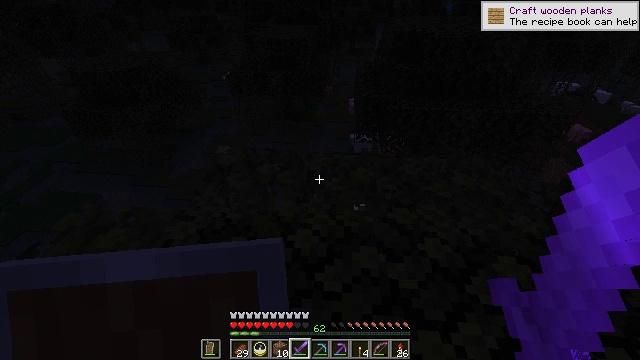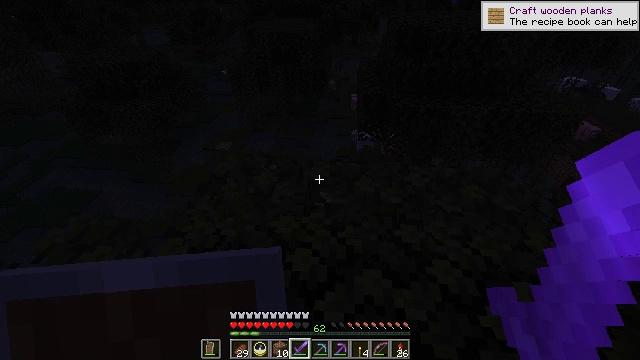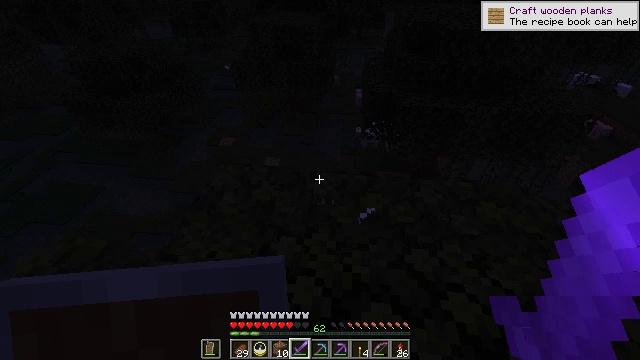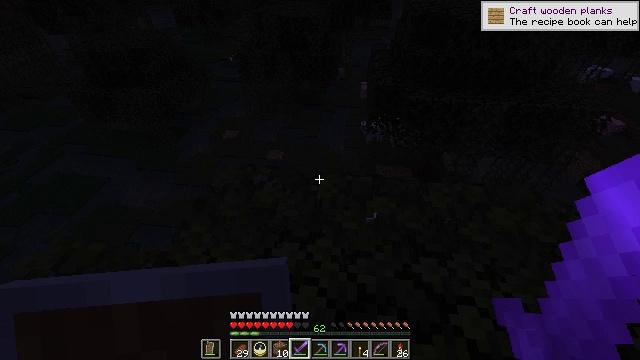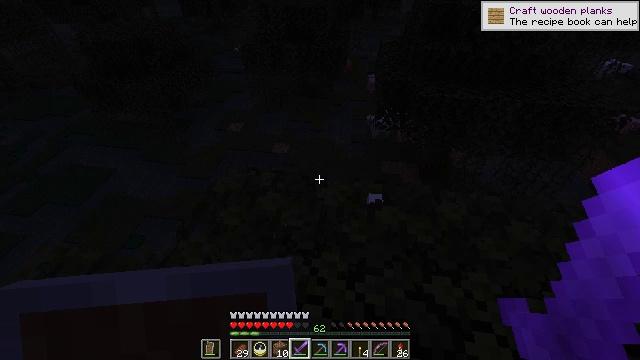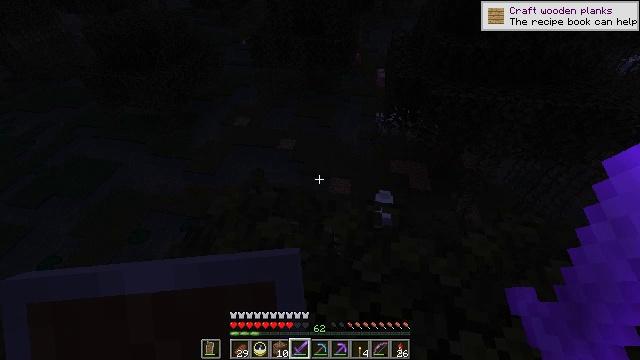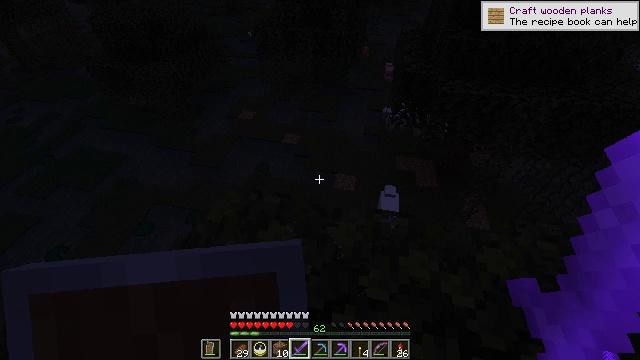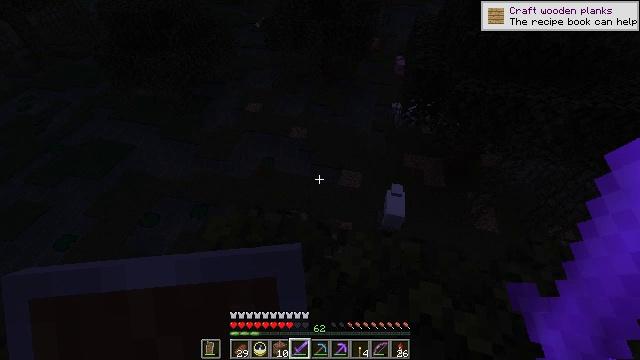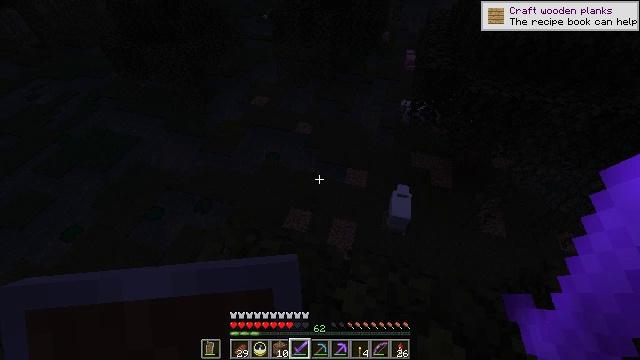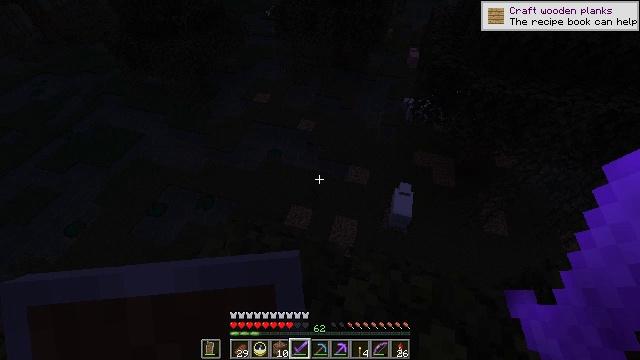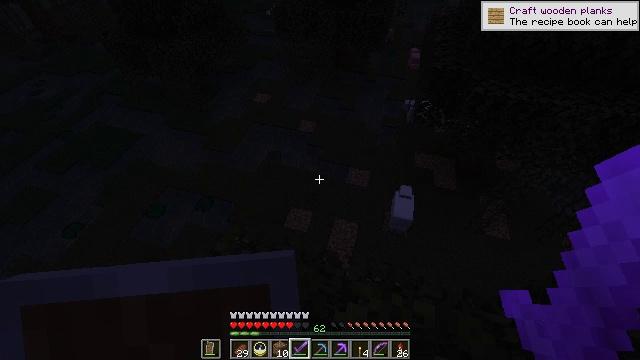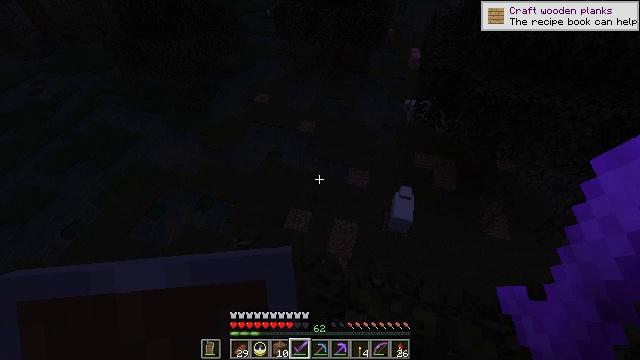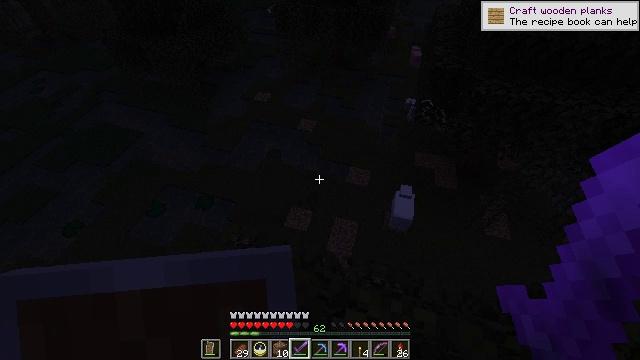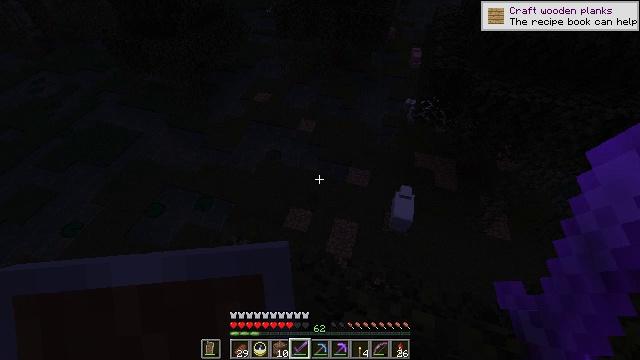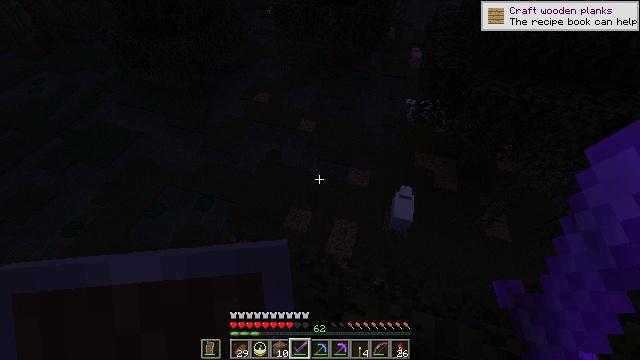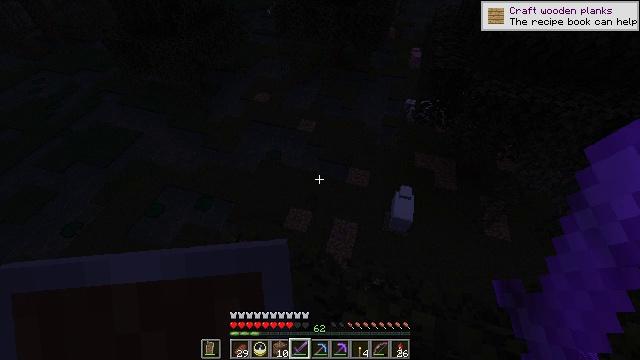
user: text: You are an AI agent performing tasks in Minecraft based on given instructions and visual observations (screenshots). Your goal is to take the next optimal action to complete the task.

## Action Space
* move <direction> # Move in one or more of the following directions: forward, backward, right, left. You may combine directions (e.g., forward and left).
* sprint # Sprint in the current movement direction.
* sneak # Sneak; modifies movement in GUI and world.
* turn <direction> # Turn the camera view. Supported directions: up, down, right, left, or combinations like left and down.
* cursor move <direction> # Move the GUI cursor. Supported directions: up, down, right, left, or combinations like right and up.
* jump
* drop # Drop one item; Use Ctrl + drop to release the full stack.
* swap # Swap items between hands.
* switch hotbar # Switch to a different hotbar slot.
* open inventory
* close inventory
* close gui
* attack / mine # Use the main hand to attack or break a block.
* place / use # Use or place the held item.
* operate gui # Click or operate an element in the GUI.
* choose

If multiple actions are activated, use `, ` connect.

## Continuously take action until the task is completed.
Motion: motion action
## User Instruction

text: Kill the slime.
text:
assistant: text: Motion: move forward, turn down
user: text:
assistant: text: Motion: move forward, turn down
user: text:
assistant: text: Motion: move forward, turn left and down
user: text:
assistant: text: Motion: move forward, turn left and down
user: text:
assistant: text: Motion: move forward, turn left and down
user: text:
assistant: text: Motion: move forward, turn left and down
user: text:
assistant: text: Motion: move forward, turn left and down
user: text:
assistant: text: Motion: move forward, turn left and down
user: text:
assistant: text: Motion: no_op
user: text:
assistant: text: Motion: no_op
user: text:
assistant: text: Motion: no_op
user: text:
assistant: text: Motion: no_op
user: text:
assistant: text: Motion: no_op
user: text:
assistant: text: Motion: no_op
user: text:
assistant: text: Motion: no_op
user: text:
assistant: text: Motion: no_op
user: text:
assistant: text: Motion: no_op
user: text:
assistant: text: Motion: turn right and down
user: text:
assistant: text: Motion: turn right and down
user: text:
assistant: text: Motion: turn right and up
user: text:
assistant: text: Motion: turn right and up
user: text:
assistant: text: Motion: turn right and up
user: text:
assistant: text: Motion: turn right and up
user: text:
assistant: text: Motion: turn right
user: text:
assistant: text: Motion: turn right
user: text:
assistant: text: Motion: turn right and up
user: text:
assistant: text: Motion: turn right and up
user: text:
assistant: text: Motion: turn right and up
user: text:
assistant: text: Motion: turn right and up
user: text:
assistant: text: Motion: turn up